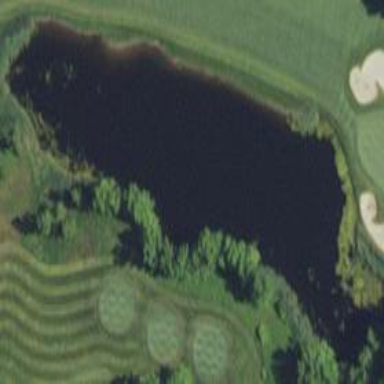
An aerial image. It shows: Scenic view of water hazard on golf course. The natural water feature adds beauty to the landscape.